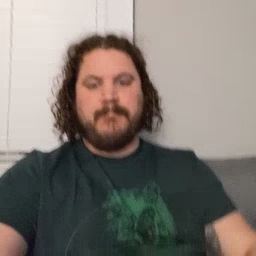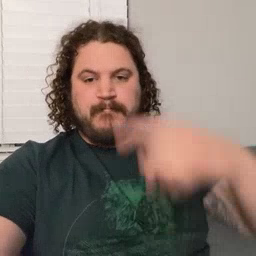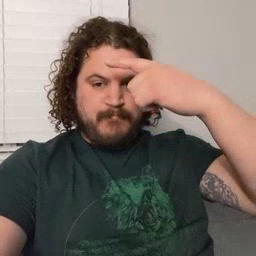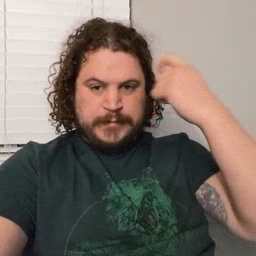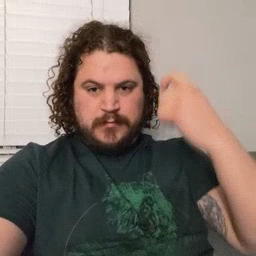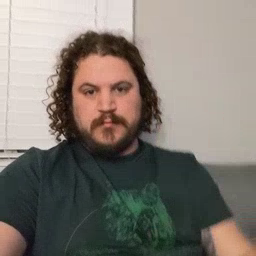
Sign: because